Field crop: maize
Growth stage: 1
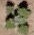
Species: chenopodium